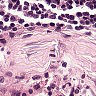
Metastatic tissue present: no